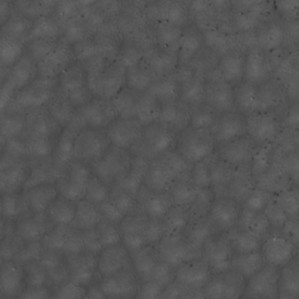
Label: non_frost